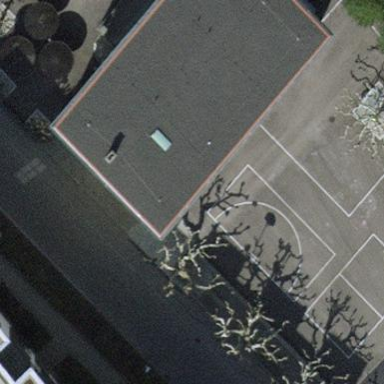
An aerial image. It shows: School.